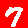
Digit: 7